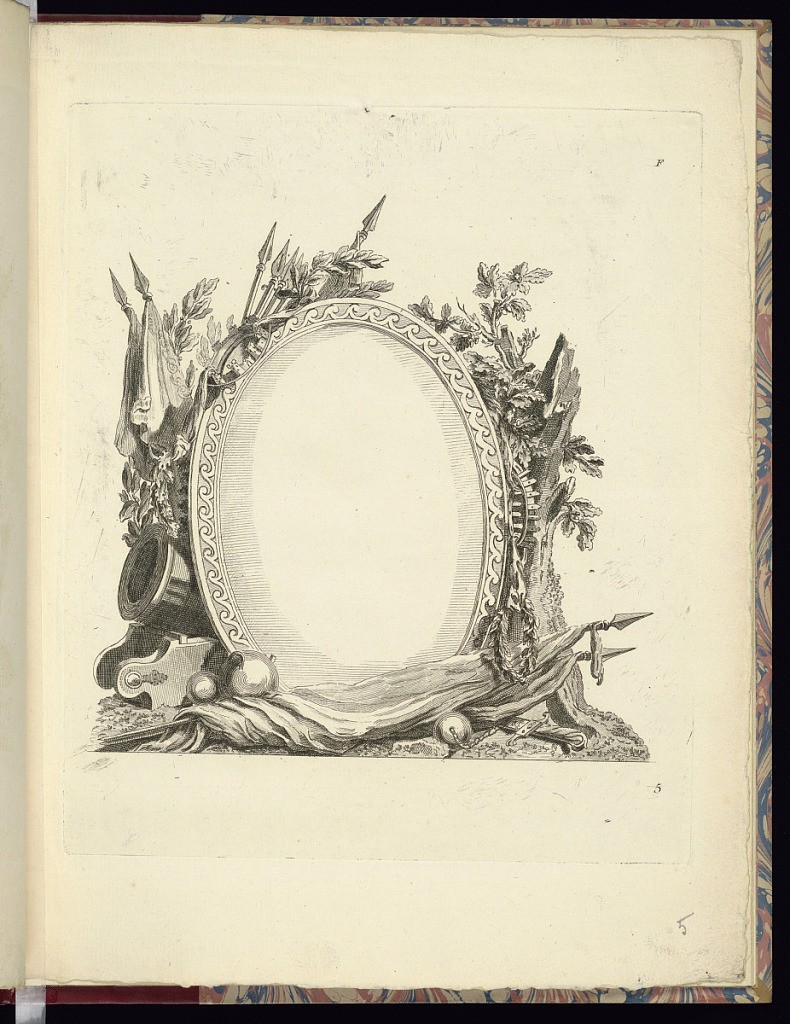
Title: Cartouche Design
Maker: Pierre-Philippe Choffard, French, 1730–1809
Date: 1775–86
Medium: Etching on laid paper
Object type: Print
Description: An oval cartouche design featuring a frame with a repeating wave pattern, surrounded by spears, canon balls, flags, a sword, canon, tree stump and foliage. The plate is numbered and lettered.